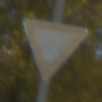
Verkehrszeichen: VorfahrtGewaehren
Umgebung: Outdoor, Urban
Tageszeit: SunriseSunset
Wetter: PartlyCloudy
Licht: Natural
Jahreszeit: Autumn
Kontrast: HighContrast